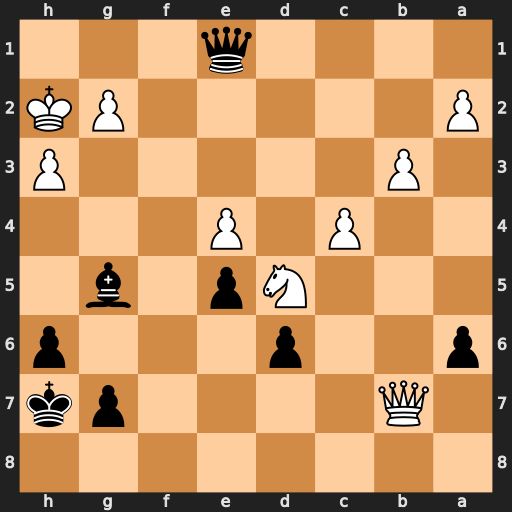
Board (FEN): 8/1Q4pk/p2p3p/3Np1b1/2P1P3/1P5P/P5PK/4q3
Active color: b
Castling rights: -
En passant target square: -
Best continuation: Bh4 Nf6+ Bxf6